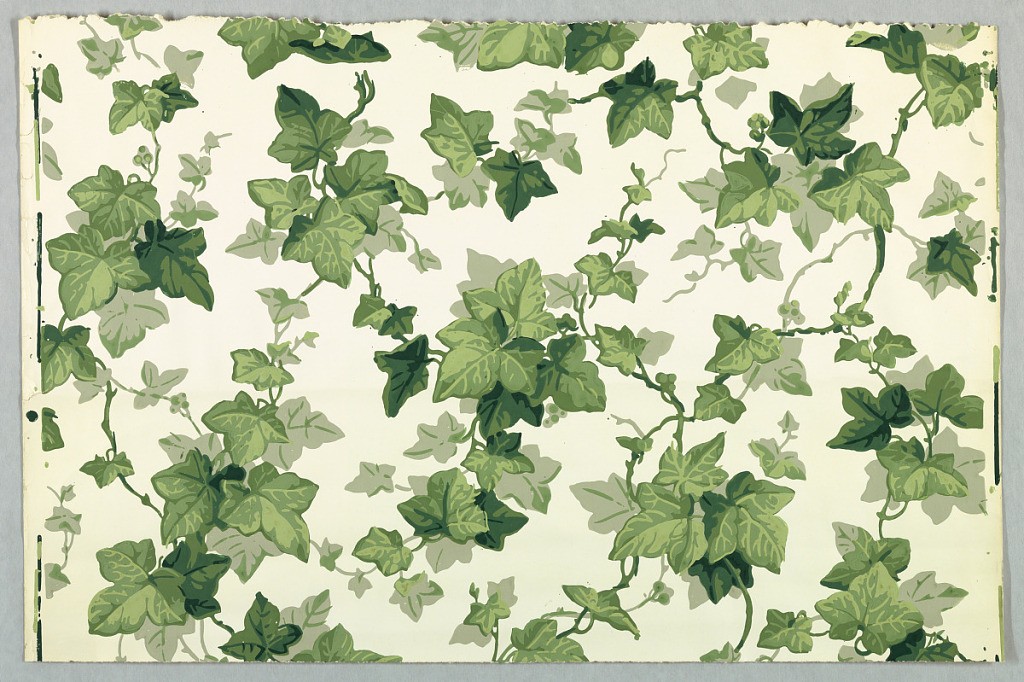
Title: Sidewall
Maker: Arthur Sanderson & Sons, Ltd., London, founded 1860
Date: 1840s
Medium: Block-printed paper
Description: Twisting ivy leaves, branches and tendrils in all-over pattern. Five shades of green, beige, on glazed white ground.